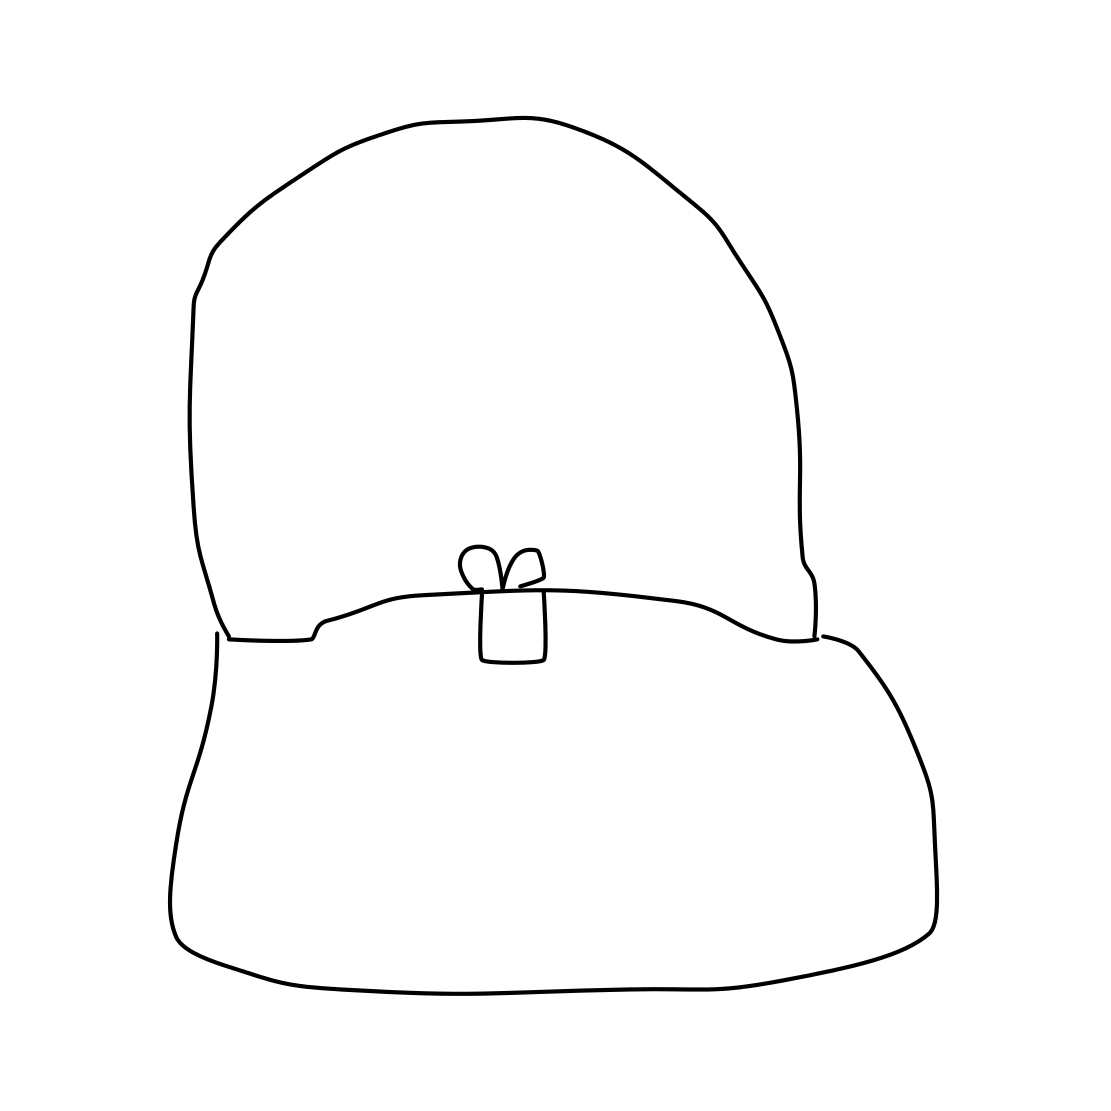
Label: purse